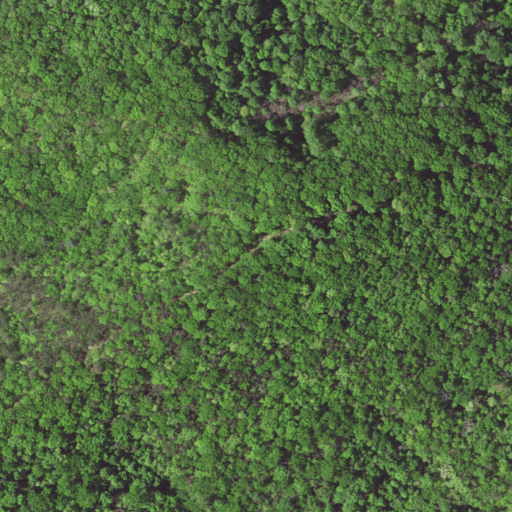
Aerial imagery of mountain in Virginia named Mill Mountain containing deciduous forest, mixed forest, and evergreen forest